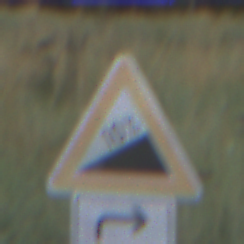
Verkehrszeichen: Steigung10
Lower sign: RichtungsangabeDurchPfeile5
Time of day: Midday
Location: Outdoor (Nature)
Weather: PartlyCloudy
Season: NotSpecified
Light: Natural